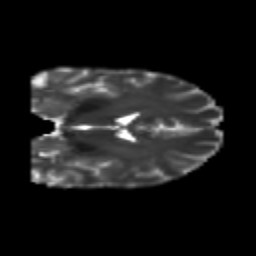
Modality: T2w
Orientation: coronal
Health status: healthy
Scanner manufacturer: philips
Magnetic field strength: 3 T
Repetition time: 6.964 s
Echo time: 0.092 s